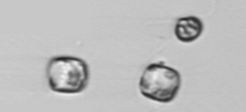
Label: Thalassiosira